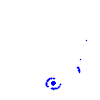
Particle: electron